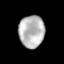
Tissue: prostate
Cell type: T cells
Senescence score: 0.2453
Nuclear area (px): 806
Mean DAPI intensity: 182.937